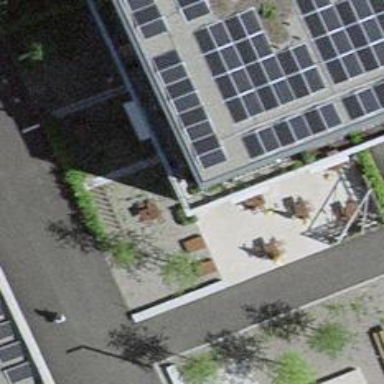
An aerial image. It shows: Café.